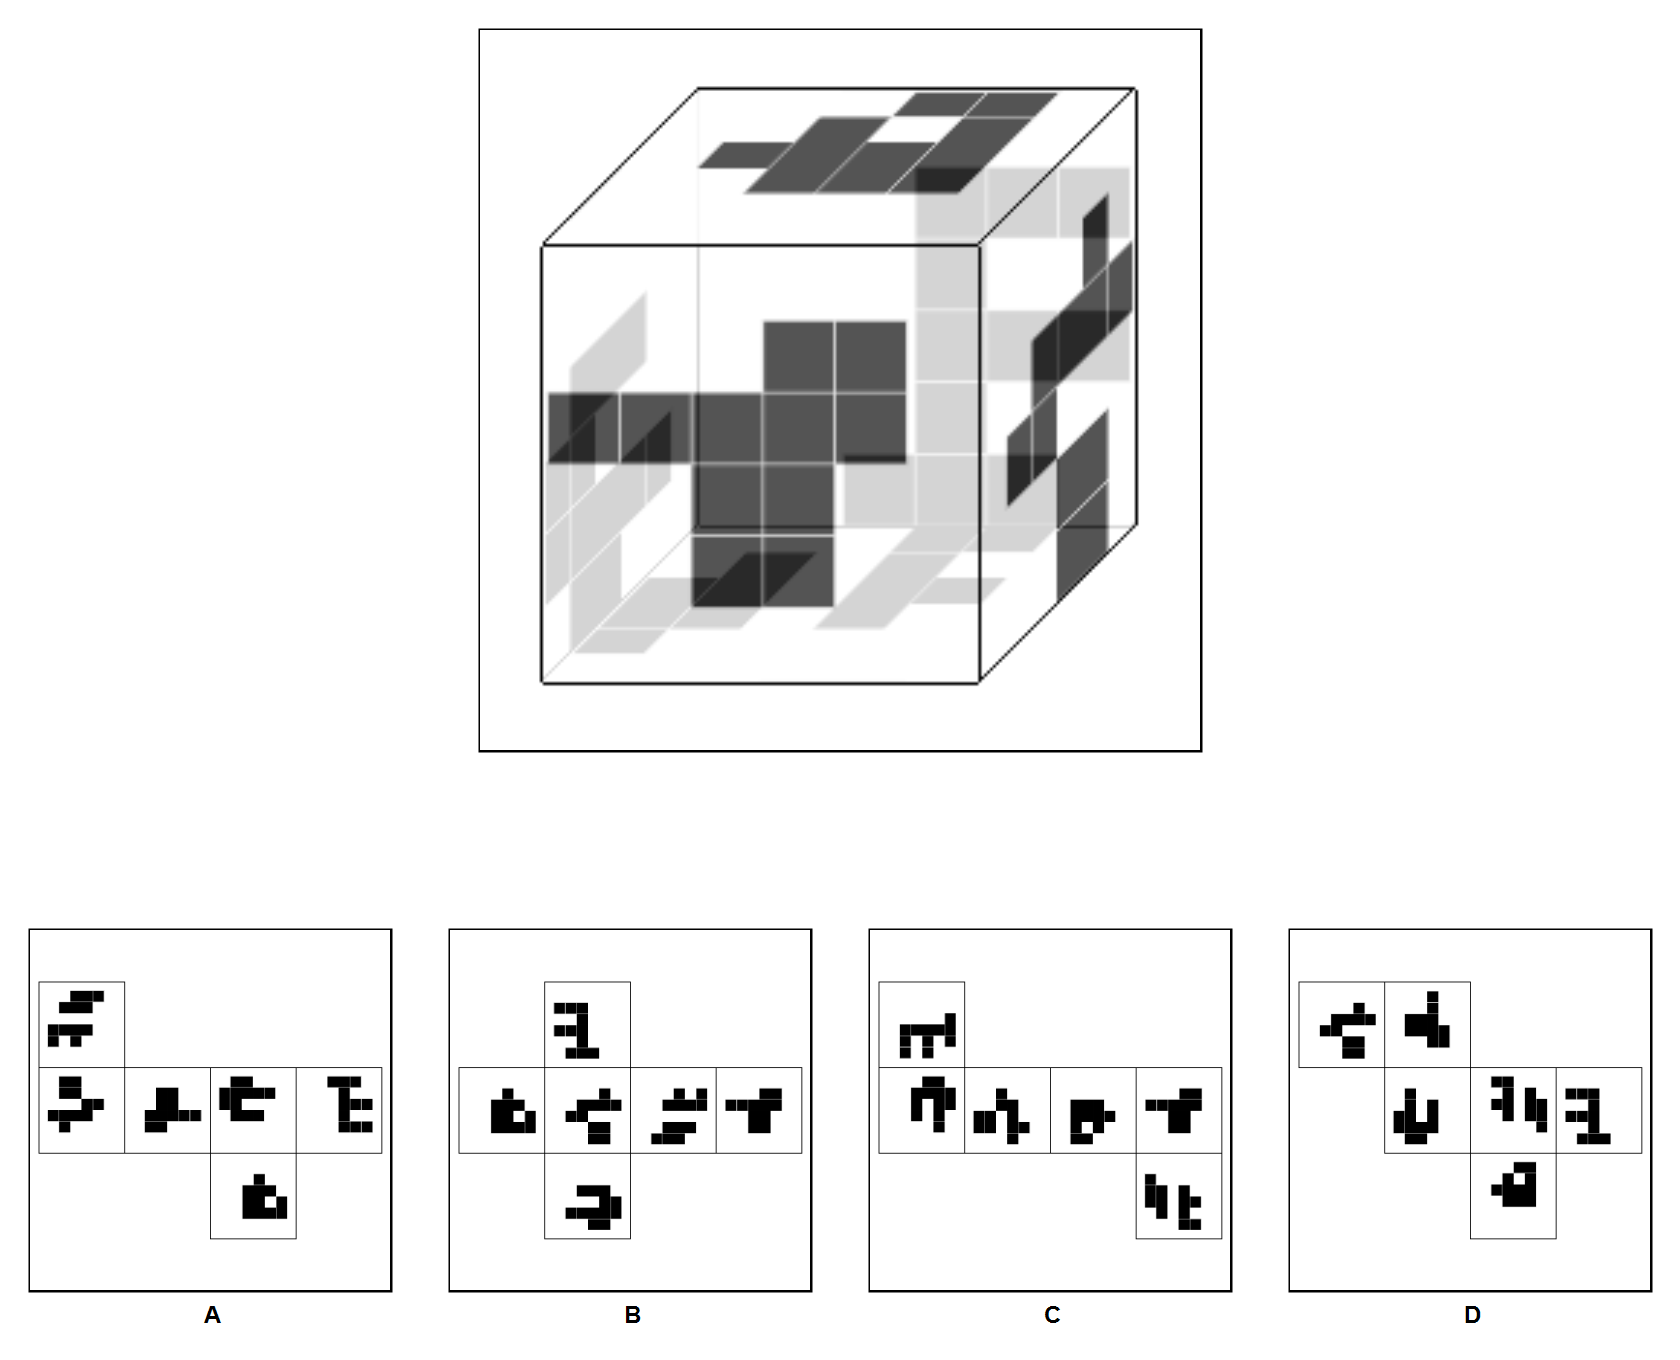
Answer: A